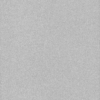
Label: dusty